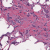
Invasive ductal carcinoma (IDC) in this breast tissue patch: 1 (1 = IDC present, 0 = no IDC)